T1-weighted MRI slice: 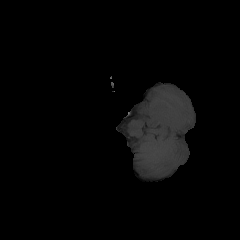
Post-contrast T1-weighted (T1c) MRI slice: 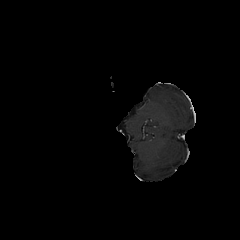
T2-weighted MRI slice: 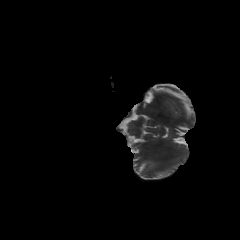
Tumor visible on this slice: no